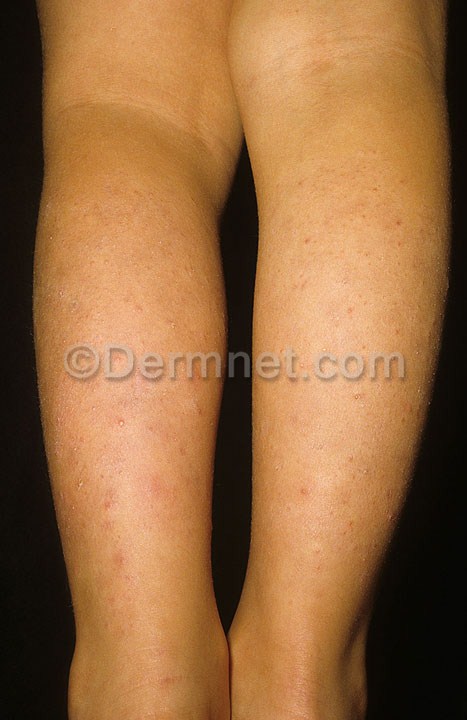
Disease: Tinea Ringworm Candidiasis and other Fungal Infections